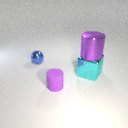
small blue metal sphere to the left of small purple rubber cylinder